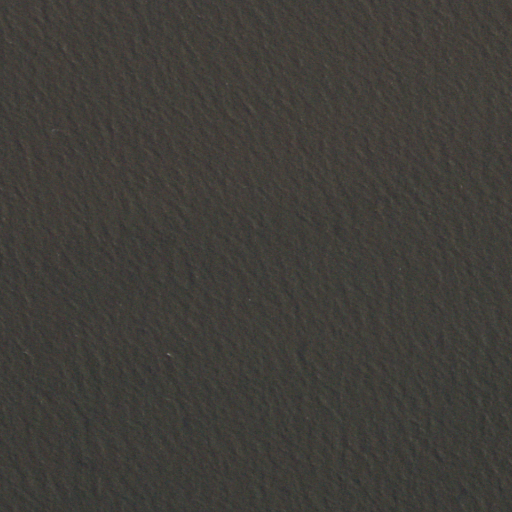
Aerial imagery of bar in New Jersey named Fishing Creek Shoal containing only open water